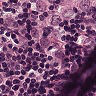
Metastatic tissue present: yes